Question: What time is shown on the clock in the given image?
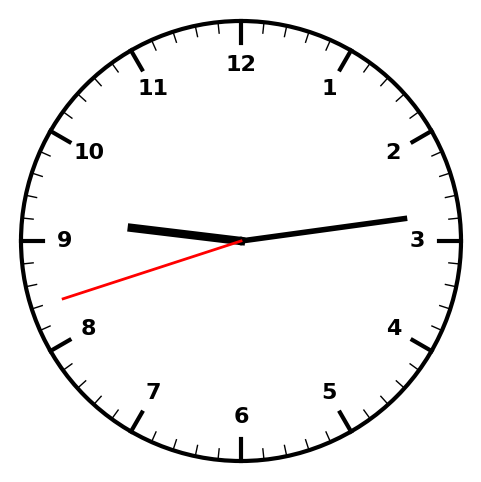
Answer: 09:13:42